Aerial crown-view tile of a tropical tree (Barro Colorado Island, Panama), acquired 20240813:
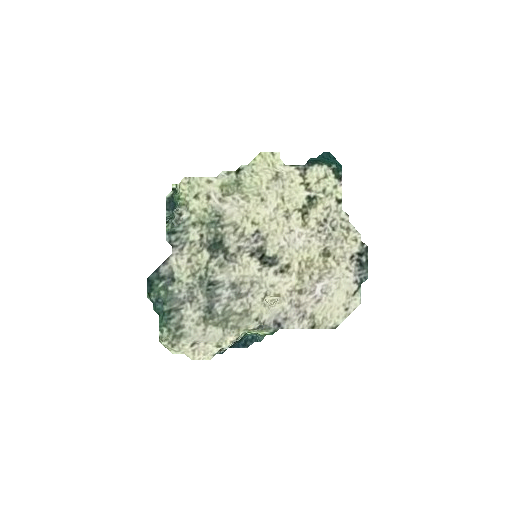
Species: Cordia bicolor
GBIF accepted scientific name: Cordia bicolor
Crown area: 50.141 m²